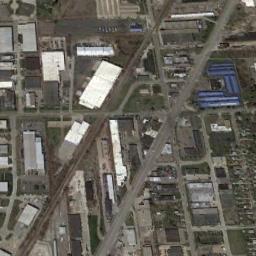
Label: industrial_area